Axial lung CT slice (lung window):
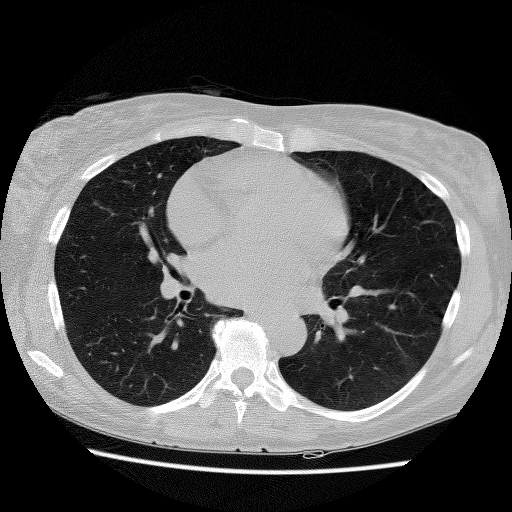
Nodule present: no